Aerial crown-view tile of a tropical tree (Barro Colorado Island, Panama), acquired 20250414:
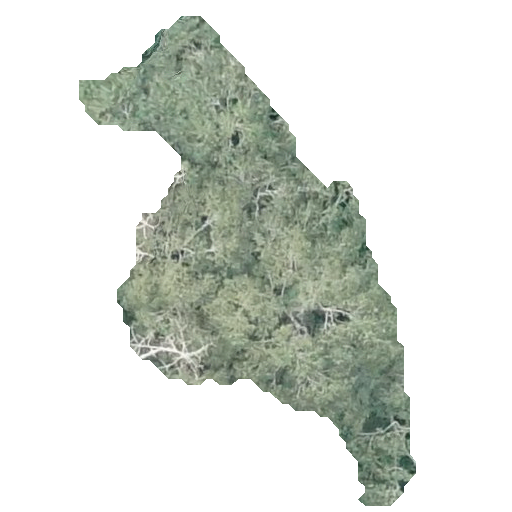
Species: Luehea seemannii
GBIF accepted scientific name: Luehea seemannii
Crown area: 114.891 m²